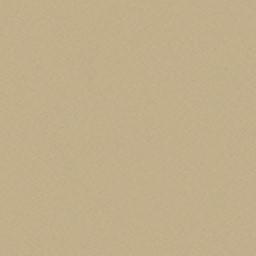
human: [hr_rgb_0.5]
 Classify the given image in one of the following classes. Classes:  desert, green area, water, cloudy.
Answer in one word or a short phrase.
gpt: desert